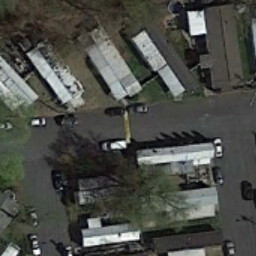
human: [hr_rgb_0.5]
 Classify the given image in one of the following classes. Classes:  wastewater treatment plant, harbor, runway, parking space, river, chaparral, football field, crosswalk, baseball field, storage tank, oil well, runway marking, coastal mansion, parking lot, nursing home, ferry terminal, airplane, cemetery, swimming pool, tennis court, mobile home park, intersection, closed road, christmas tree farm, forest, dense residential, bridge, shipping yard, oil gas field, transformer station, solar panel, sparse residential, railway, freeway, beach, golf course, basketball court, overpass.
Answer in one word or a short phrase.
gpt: mobile home park